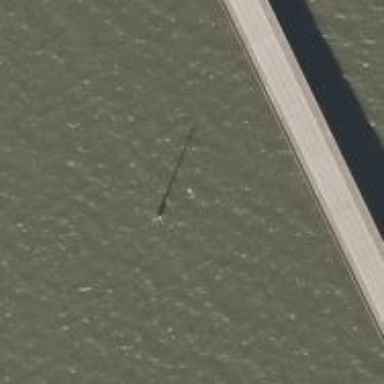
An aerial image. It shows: Power pole.